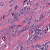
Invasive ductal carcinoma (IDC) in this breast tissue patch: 1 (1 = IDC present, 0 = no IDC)